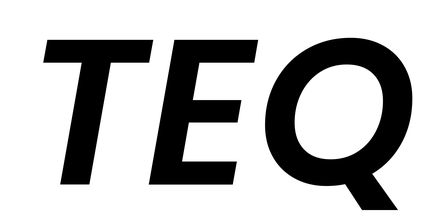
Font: Poppins-SemiBoldItalic